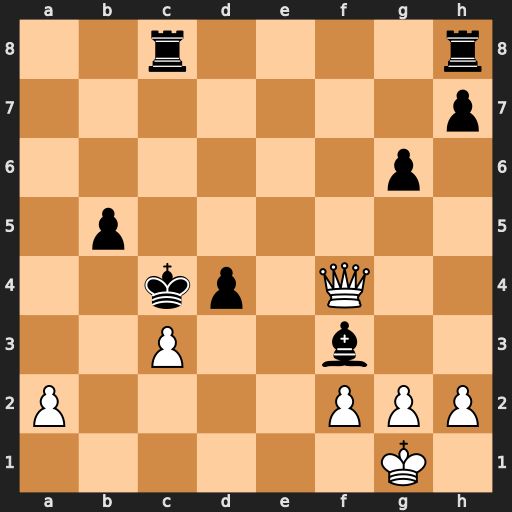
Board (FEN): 2r4r/7p/6p1/1p6/2kp1Q2/2P2b2/P4PPP/6K1
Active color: w
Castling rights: -
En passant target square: -
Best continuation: Qxd4#